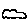
Label: cloud